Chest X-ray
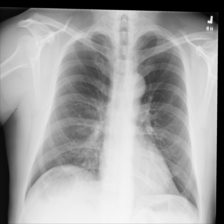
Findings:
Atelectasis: negative
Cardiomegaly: negative
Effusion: negative
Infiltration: negative
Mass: negative
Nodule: negative
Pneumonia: negative
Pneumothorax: negative
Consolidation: negative
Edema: negative
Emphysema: negative
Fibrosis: negative
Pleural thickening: negative
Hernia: negative